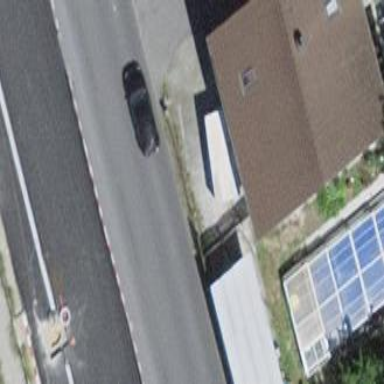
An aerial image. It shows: Residential building.